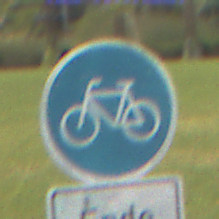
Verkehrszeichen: Radweg
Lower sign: HinweisDurchVerbaleAngabe2
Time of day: MorningAfternoon
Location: Outdoor (Suburban)
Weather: PartlyCloudy
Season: NotSpecified
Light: Natural